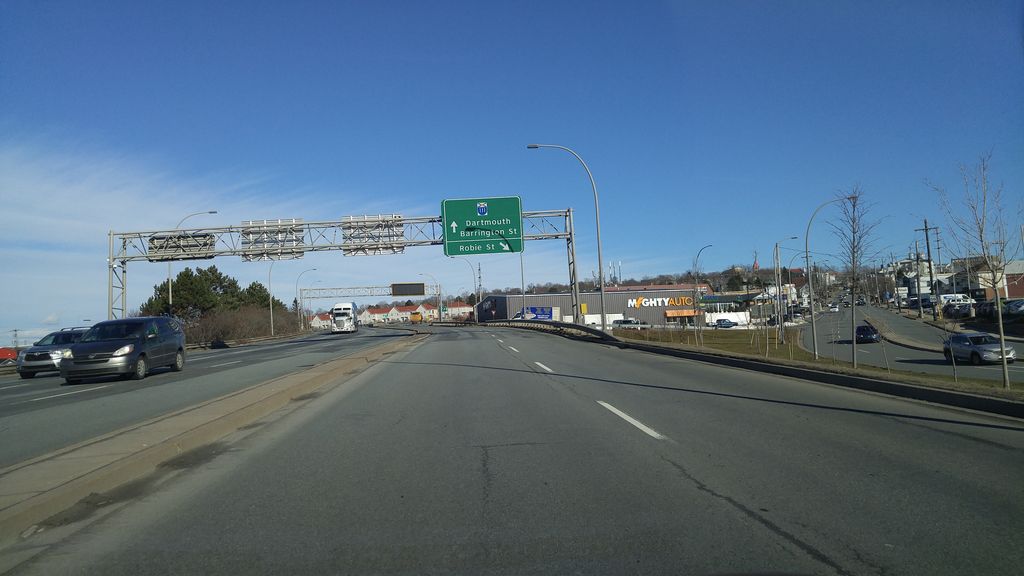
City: halifax